Question: Getting an error of :
'''
Error 1 'string RadioGroupTester.Form1.chkReceipt_CheckedChanged(object, System.EventArgs)' has the wrong return type
'''
When I compile a very simple program to understand radio and check box controls.
Here's the code for the form is as follows:
'''
private string rdoMastercard_CheckedChanged(object sender, EventArgs e)
{
if (rdoMastercard.Checked)
return "You have selected Mastercard";
else
return "You have selected Visa";
}
private string chkReceipt_CheckedChanged(object sender, EventArgs e)
{
if (chkReceipt.Checked)
return "You will receive a receipt";
else
return "You will not receive a receipt";
}
private string chkRecurring_CheckedChanged(object sender, EventArgs e)
{
if (chkRecurring.Checked)
{
return "You will be charged monthly";
}
else
return "This is a one time payment";
}
'''
And here's what the form looks like:

What am I doing wrong here? I apologize, but I'm still pretty new to C# and VS 2010.
Thanks,
Ray
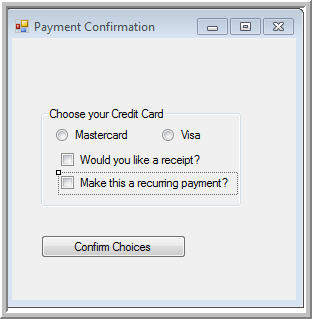
Answer: You can't return things from an event handler. Do you mean to show a message box instead? Or give feedback through a label? It would be something like:
and the same for your other examples. This example uses a message box but you can set a Label's text or whatever.
The reason? How do you expect C# to know what you want to do when you're returning something from an event handler? An event handler handles events, nothing more.
So for what you want to do, it would be something like:
'''
private void btnConfirmChoices_Click(object sender, EventArgs e) {
string str = string.Empty;
if(rdoMastercard.Checked)
str += "You have selected Mastercard
";
else
str += "You have selected Visa
";
if (chkReceipt.Checked)
str += "You will receive a receipt
";
else
str += "You will not receive a receipt
";
if (chkRecurring.Checked)
str += "You will be charged monthly";
else
str += "This is a one time payment";
MessageBox.Show(str);
}
'''